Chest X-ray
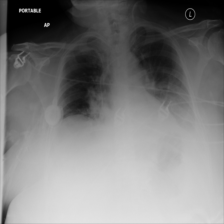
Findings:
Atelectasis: negative
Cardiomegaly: negative
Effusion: negative
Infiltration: negative
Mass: negative
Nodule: negative
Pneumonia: negative
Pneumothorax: negative
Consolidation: negative
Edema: negative
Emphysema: negative
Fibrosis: negative
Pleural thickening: negative
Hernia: negative